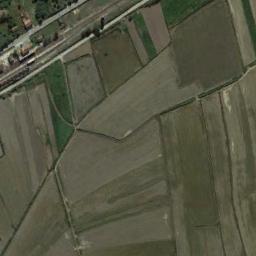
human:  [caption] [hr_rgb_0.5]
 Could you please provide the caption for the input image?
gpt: The bare and green terrace is next to the road .

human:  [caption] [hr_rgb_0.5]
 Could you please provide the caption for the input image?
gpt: Many roads and buildings next to many irregularly shaped green fields .

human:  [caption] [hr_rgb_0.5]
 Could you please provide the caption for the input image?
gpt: There are no crops on the terraces in the picture .

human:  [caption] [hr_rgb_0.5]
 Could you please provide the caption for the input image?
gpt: There are several roads beside the terraces .

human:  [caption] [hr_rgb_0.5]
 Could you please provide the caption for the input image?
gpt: There are several buildings beside the green terraces .